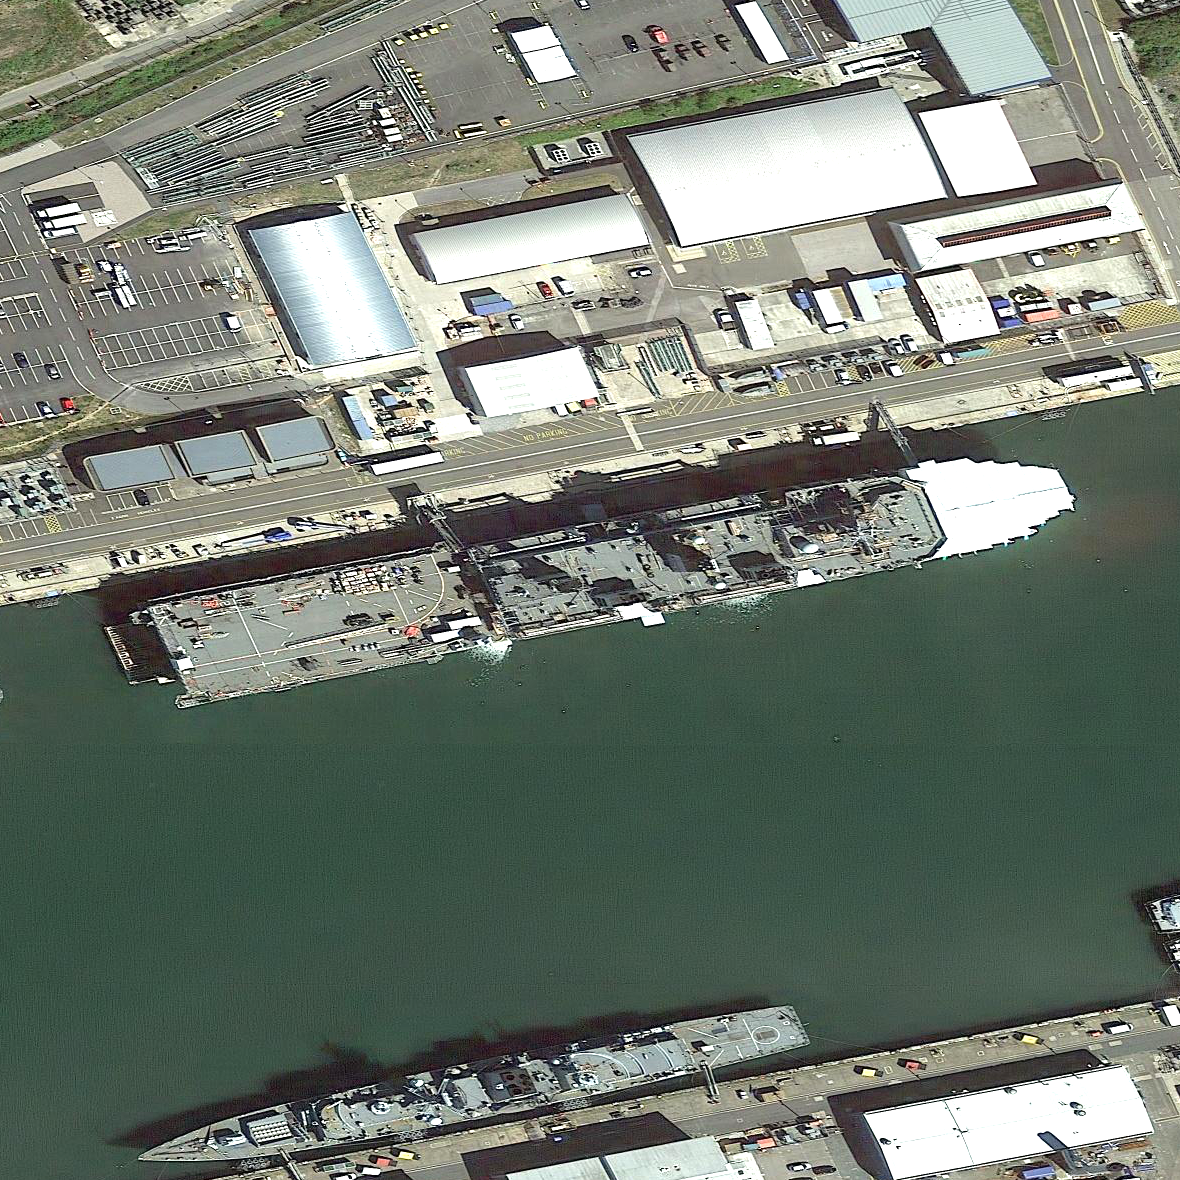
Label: assault